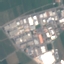
Label: Industrial